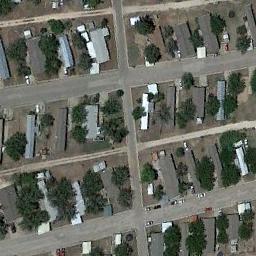
Label: residential